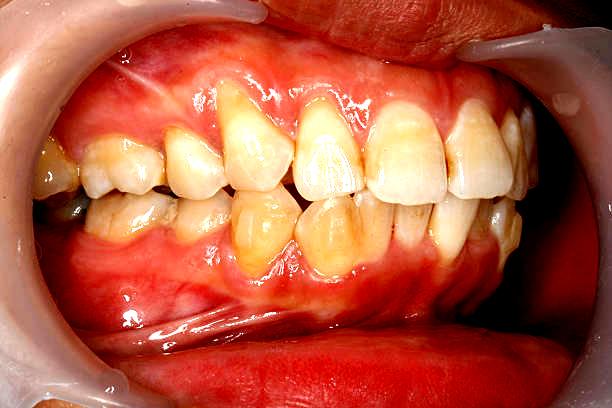
Condition: Gingivitis